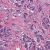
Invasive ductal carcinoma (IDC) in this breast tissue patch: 1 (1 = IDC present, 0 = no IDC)